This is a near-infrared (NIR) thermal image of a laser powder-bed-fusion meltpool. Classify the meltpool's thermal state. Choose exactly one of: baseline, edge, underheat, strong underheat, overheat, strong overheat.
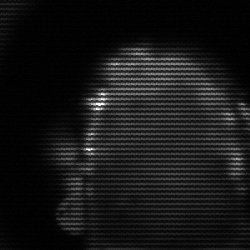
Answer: baseline